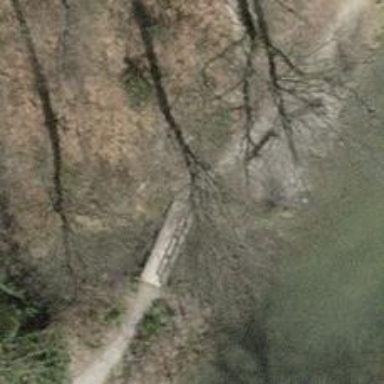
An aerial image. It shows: Path on bridge.